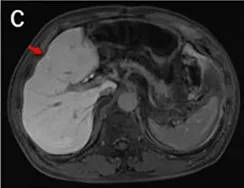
Gd-EOB-DTPA enhanced MRI of this patient. (C) Gd-EOB-DTPA-enhanced MRI, showing the showed were highly intense during the hepatobiliary phase.
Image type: radiology (mri)